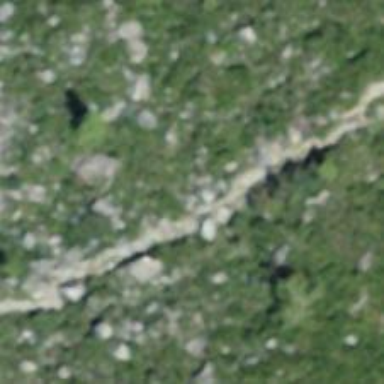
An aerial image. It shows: Path.